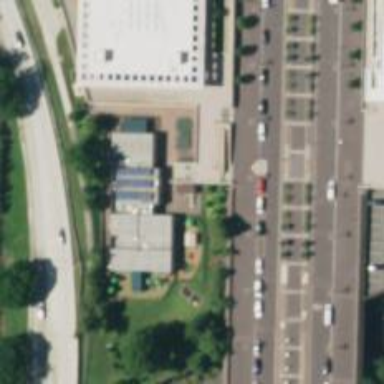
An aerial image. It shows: Kindergarten.